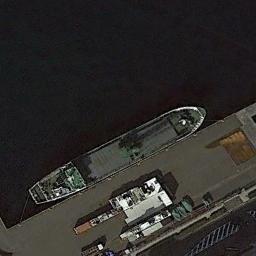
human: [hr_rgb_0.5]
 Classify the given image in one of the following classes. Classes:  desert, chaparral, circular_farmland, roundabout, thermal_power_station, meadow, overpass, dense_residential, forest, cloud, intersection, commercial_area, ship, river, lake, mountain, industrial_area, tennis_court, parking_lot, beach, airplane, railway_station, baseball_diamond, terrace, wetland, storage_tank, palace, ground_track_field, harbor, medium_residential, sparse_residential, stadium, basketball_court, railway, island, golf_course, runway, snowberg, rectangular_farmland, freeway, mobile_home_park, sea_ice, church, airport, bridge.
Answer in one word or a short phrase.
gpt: ship